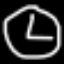
Label: clock